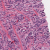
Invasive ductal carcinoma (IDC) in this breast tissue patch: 1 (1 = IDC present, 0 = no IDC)